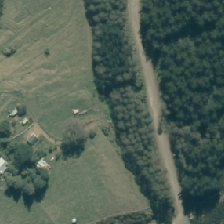
Land cover: high_producing_grassland